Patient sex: M
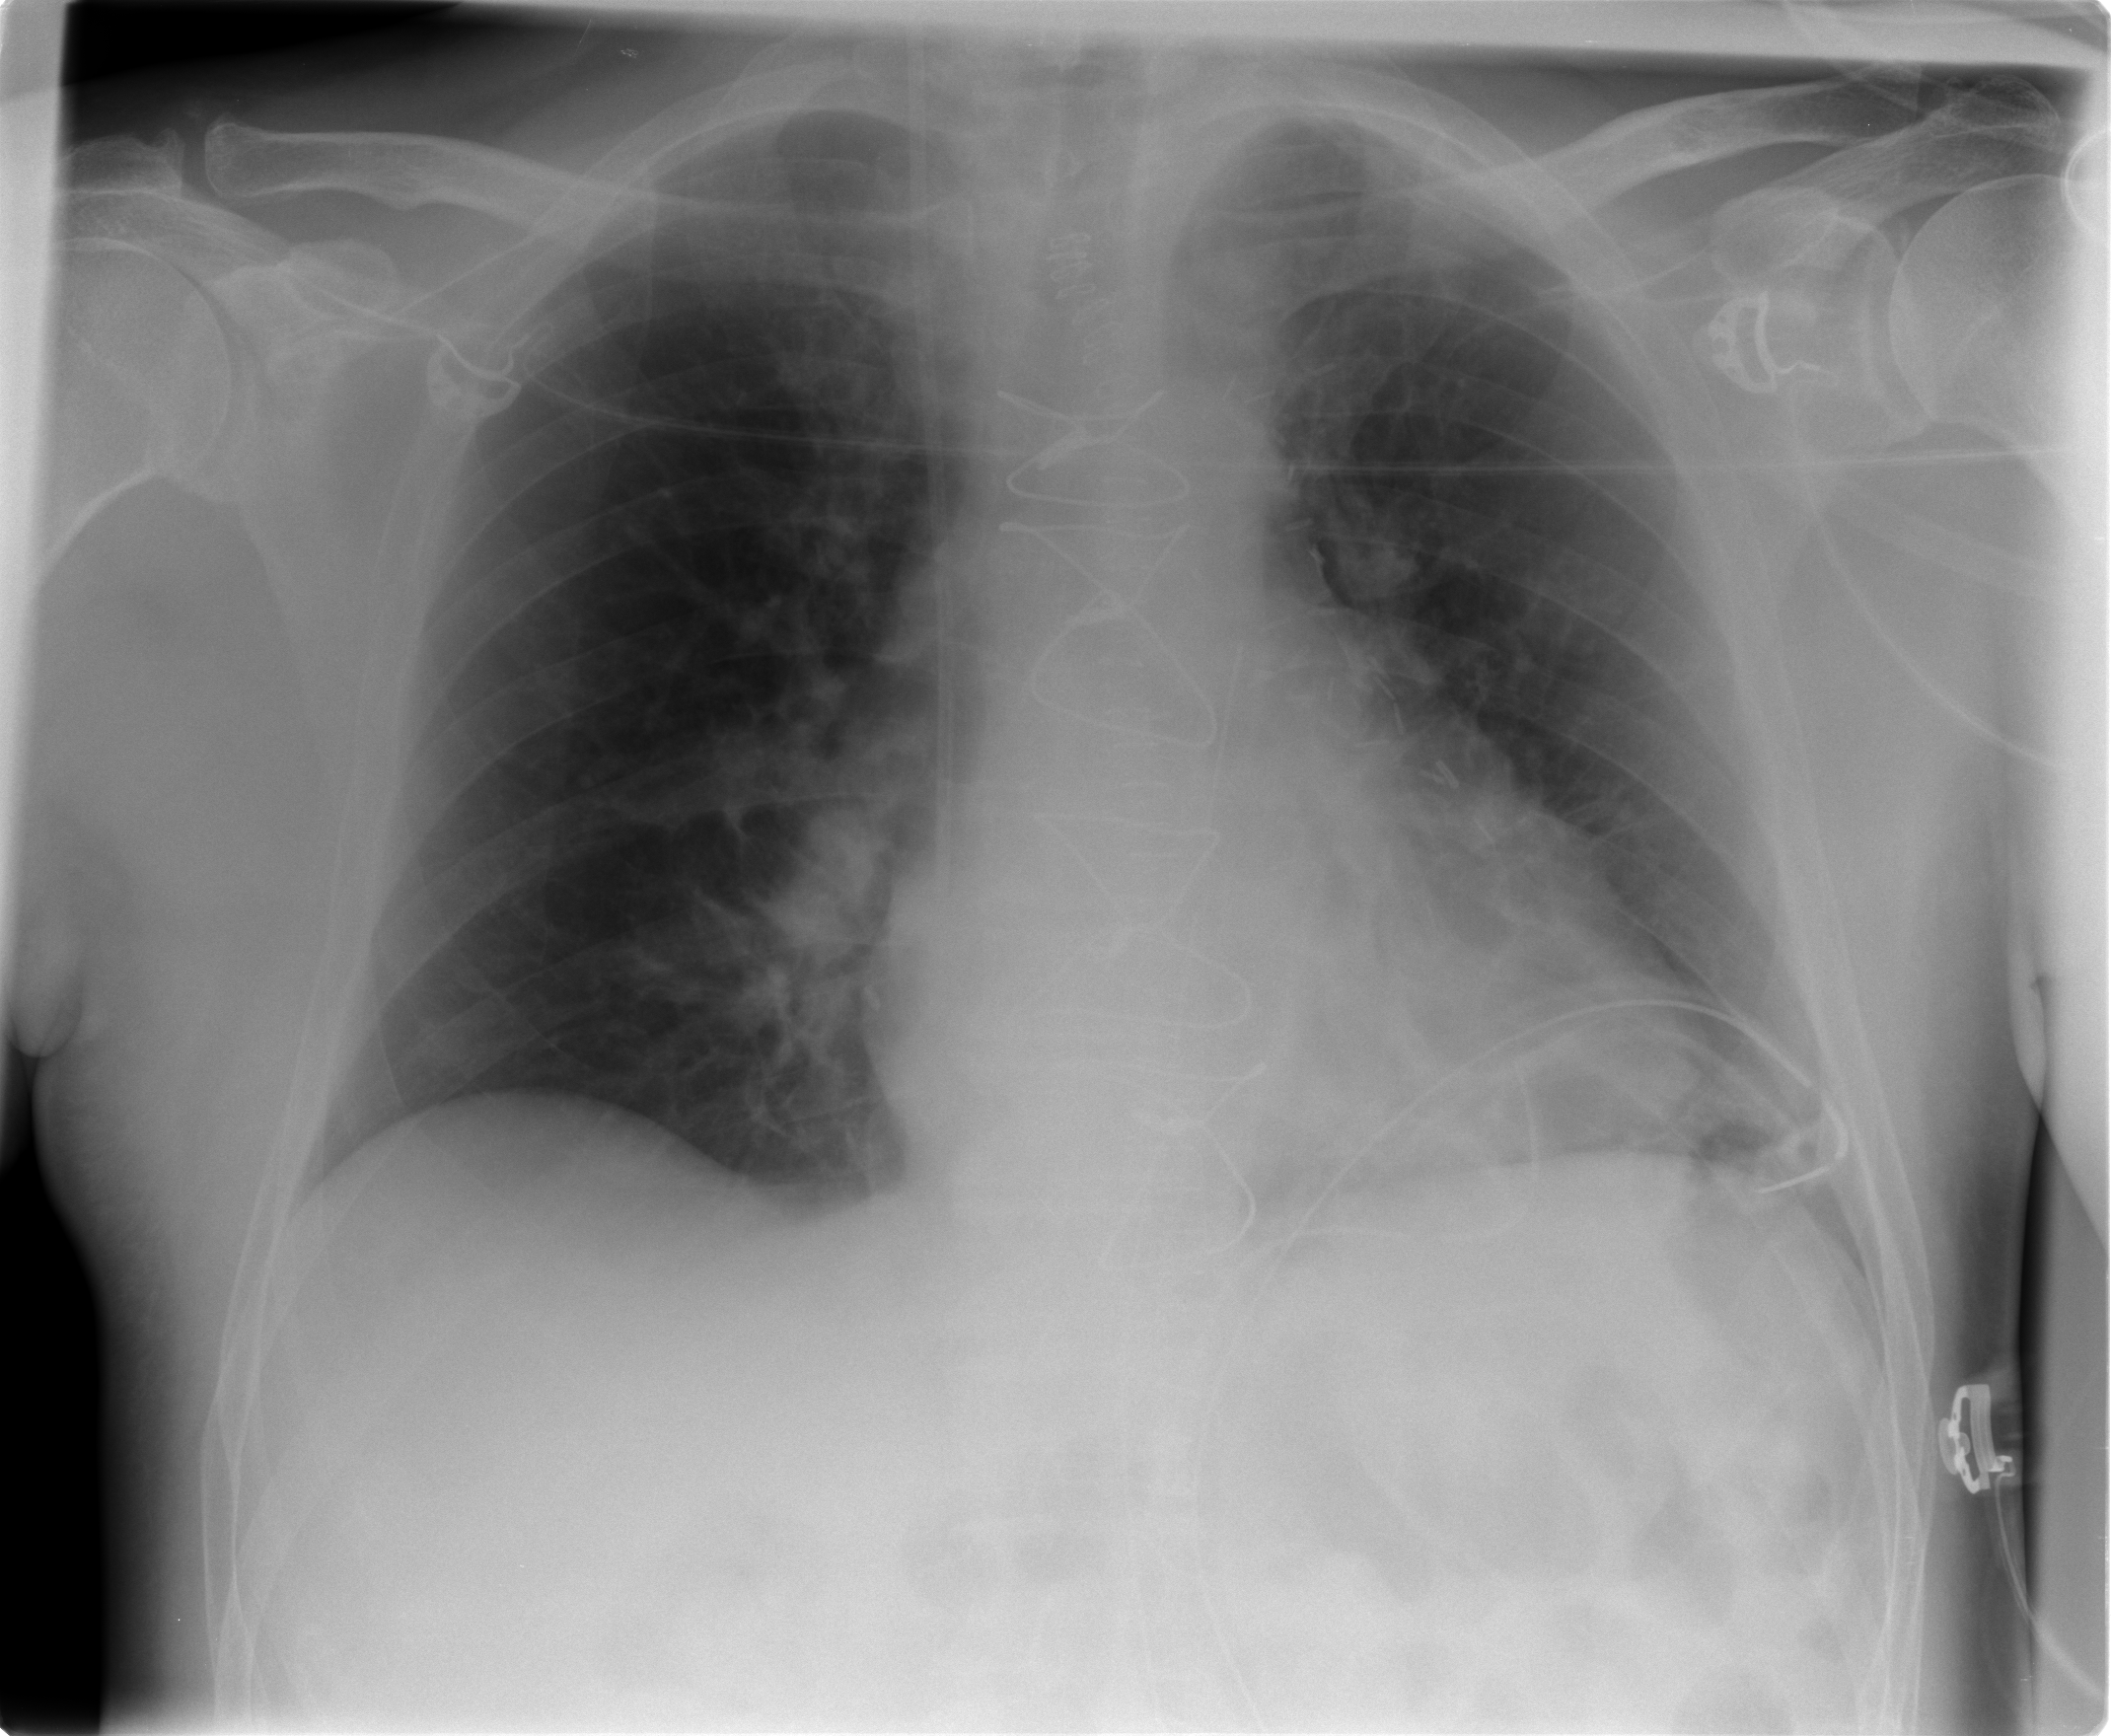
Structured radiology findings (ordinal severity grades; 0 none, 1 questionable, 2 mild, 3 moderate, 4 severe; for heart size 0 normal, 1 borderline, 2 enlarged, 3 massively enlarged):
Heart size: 0
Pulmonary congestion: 0
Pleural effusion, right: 0
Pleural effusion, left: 0
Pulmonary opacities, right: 0
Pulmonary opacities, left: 0
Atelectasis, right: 0
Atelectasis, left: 2